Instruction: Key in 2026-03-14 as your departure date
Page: home
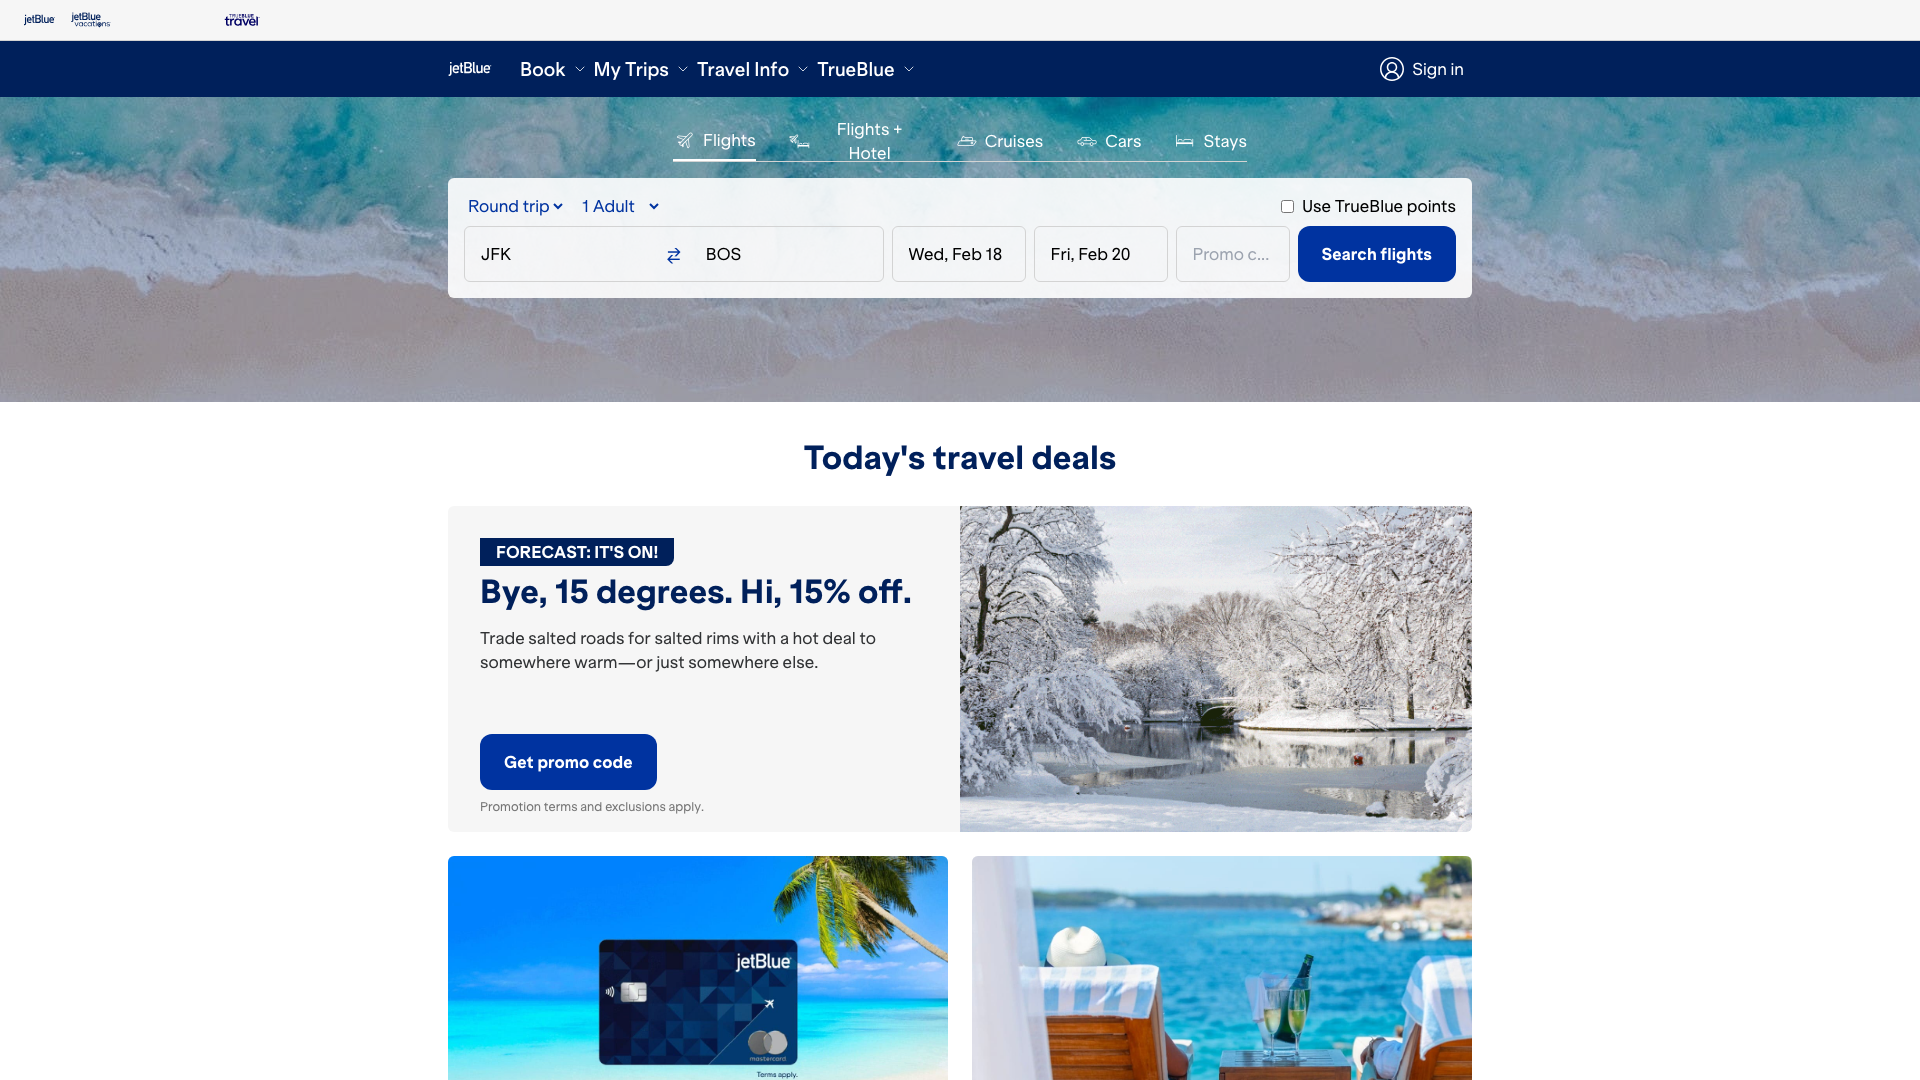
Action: type